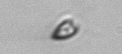
Label: Pyramimonas